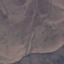
Land use / land cover class: HerbaceousVegetation